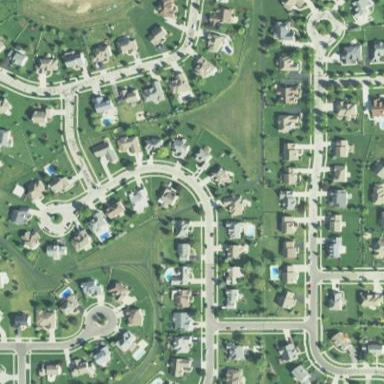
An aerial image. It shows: Residential area composed of single-family homes.